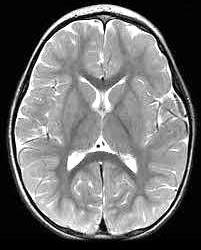
Label: notumor